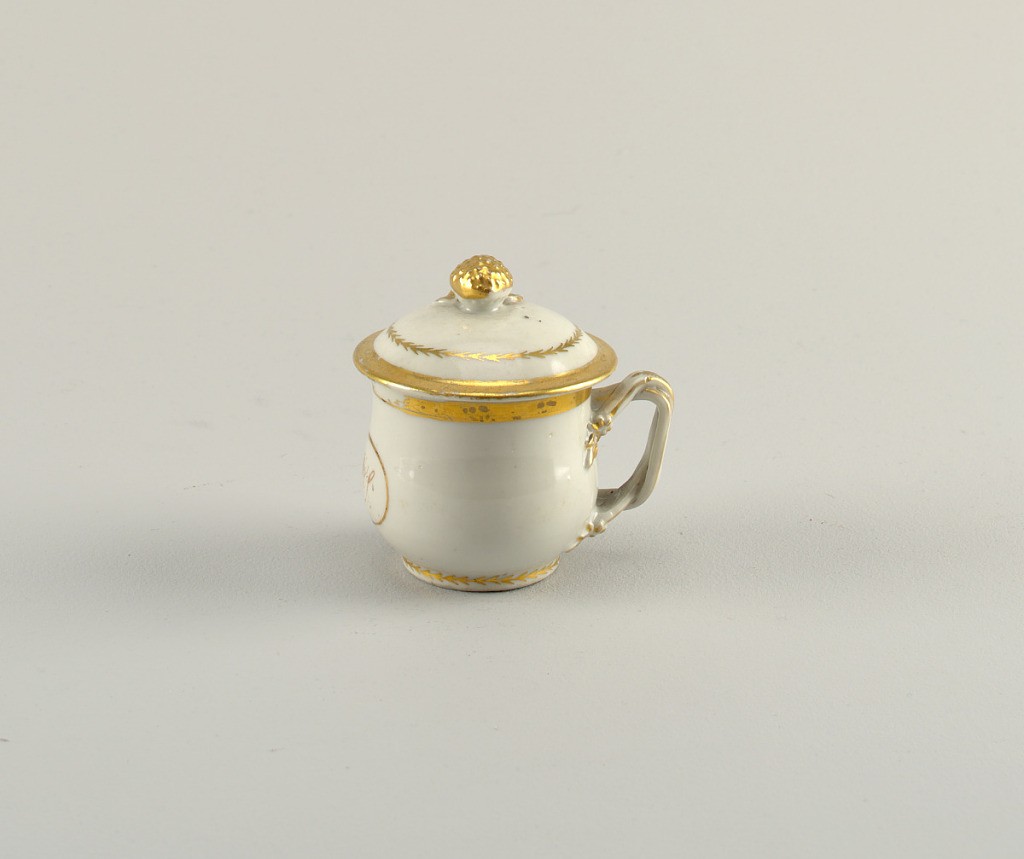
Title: Covered Cup
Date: late 18th–early 19th century
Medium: porcelain, gold
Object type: cup
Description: Porcelain cup and cover with a decorated handle and gilt initials belonging to a serving set.